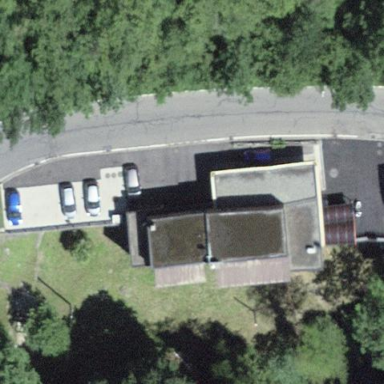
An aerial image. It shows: Fuel station.